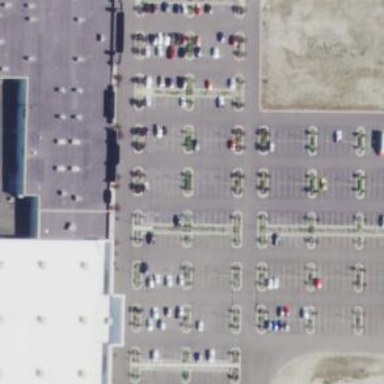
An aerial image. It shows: Retail area.